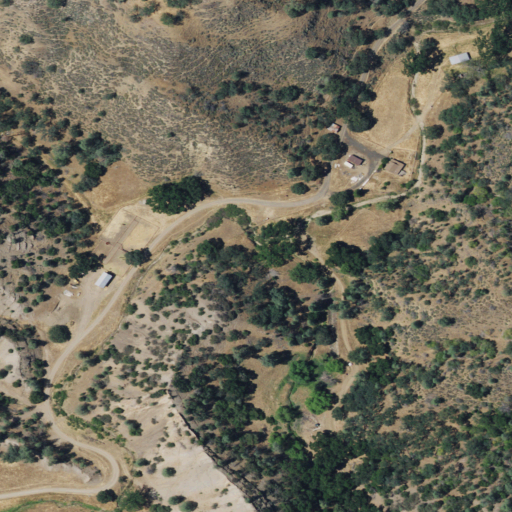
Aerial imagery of valley in California named Salt Canyon containing shrub, mixed forest, grassland, and open development